Question: I'm trying to make an App for windows phone 7. This app will basiclly retrive information from a website that we use at work as our working schedule then rearrange the retrived info into a metro style UI. To be honest i don't know where to start ie. how to retrive the info. Should i use webclient class? httpwebrequest class? or something else?
All idea are appriciated
Here is a:-
Update:-
Okay either im totally stupid or there is something wrong with the code i'm writing, that i can't figure it out. I was using the same code that you wrote BUT i still get an error that a definition for Proxy is not in the System.Net.WebRequest :( This is my code (the working version):-
'''
private void MainPage_Loaded(object sender, RoutedEventArgs e)
{
if (!App.ViewModel.IsDataLoaded)
{
App.ViewModel.LoadData();
}
string url = "https://medinet.se/*****/schema/ibsef";
WebRequest request = WebRequest.Create(url);
request.BeginGetResponse(new AsyncCallback(ReadWebRequestCallBack), request);
}
private void ReadWebRequestCallBack(IAsyncResult callbackResult)
{
try
{
WebRequest myRequest = (WebRequest)callbackResult.AsyncState;
WebResponse myResponse = (WebResponse)myRequest.EndGetResponse(callbackResult);
using (StreamReader httpwebStreamReader = new StreamReader(myResponse.GetResponseStream()))
{
string results = httpwebStreamReader.ReadToEnd();
Dispatcher.BeginInvoke(() => parsertextBlock.Text = results);
}
myResponse.Close();
}
catch (Exception ex)
{
System.Diagnostics.Debug.WriteLine(ex.ToString());
Dispatcher.BeginInvoke(() => parsertextBlock.Text = ex.ToString());
}
}
'''
But if i add request.Proxy=null!! i get an error, that there is no definition for Proxy in (System.Net.WebRequest). And to be honest i start getting mad of this.
Yours
/Omar
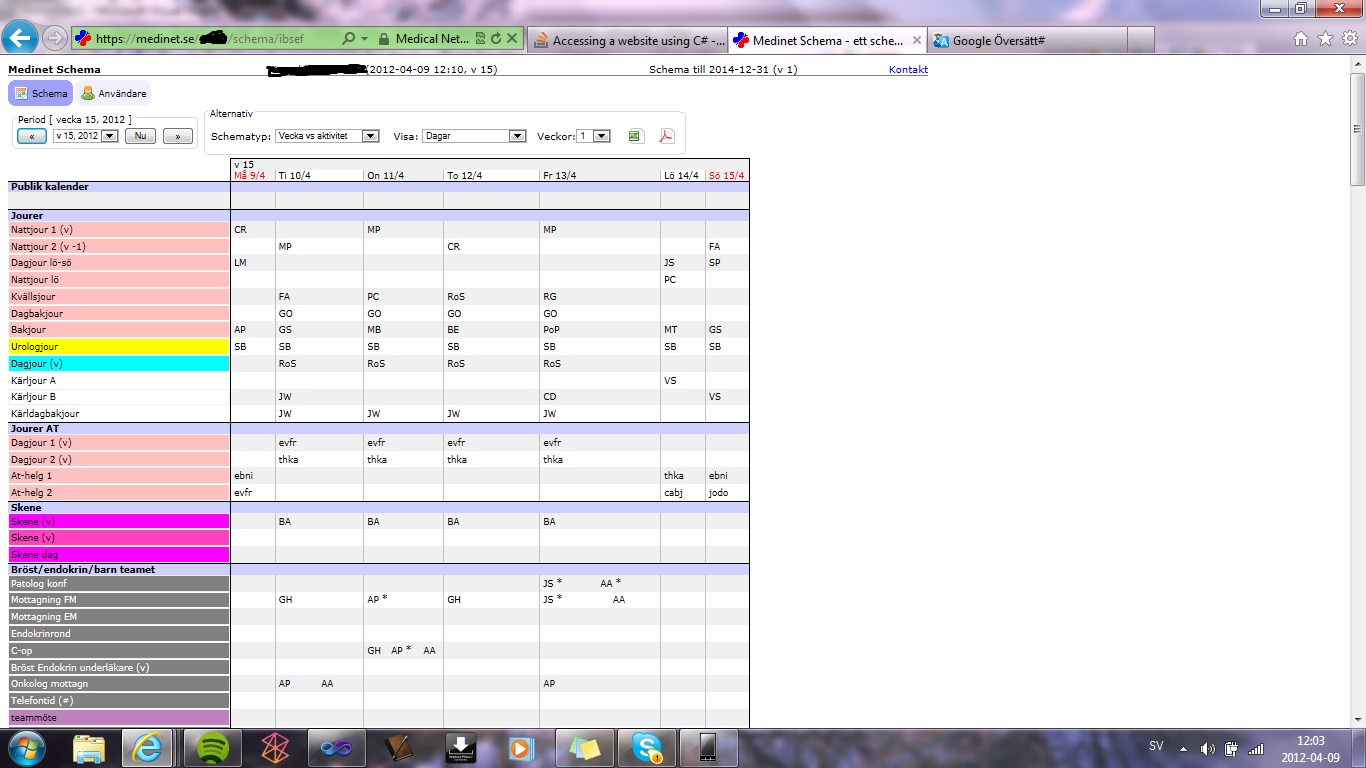
Answer: The process is called ScreenScrape and i recommend you to use Html Agility Pack <URL> . Make a web service that retrieves the information from your website and rearranges to appropriate format. Use your web service by a phone and display your data.
Use WebRequest ( <URL> .
TIP: Set the WebRequest.Proxy property ( <URL> to null, as i find it will be much faster.
More info on WebRequest Proxy property
Set 'Proxy = null' on the WebRequest object to avoid an initial delay (that way the request won't start auto detecting proxies, which i find it's faster).
'''
WebRequest req = WebRequest.Create("yourURL");
req.Proxy = null;
'''
It's in the System.Net namespace so put an using statement 'using System.Net;' or
'''
System.Net.WebRequest req = WebRequest.Create("yourURL");
req.Proxy = null;
'''
Regards.